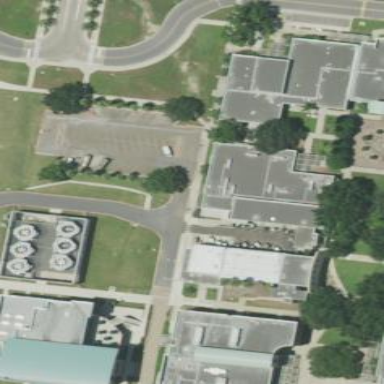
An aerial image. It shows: College building.